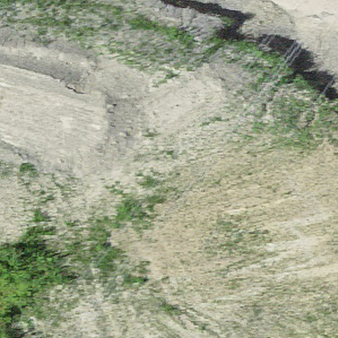
Label: other